Field crop: maize
Growth stage: 2
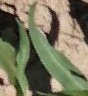
Species: maize